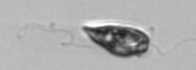
Label: Euglena